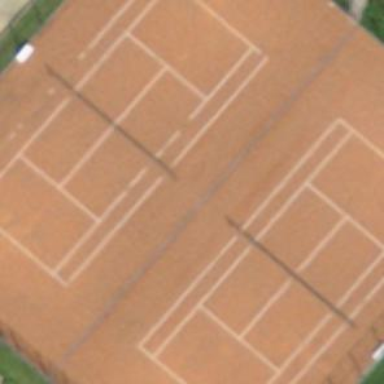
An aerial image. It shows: Tennis court on pitch designated for leisure land.